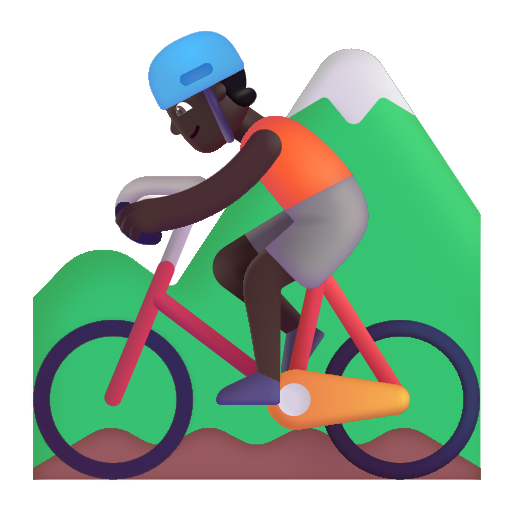
person mountain biking color dark